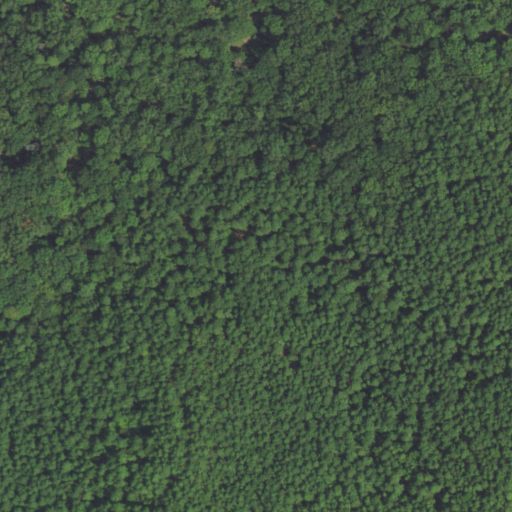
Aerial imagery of mountain in Louisiana named Bayou Dan Hills containing evergreen forest, woody wetlands, deciduous forest, and mixed forest